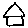
Label: house